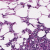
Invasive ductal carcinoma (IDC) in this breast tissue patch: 1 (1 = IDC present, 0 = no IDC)